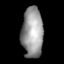
Tissue: lung
Cell type: T cells
Senescence score: 0.222
Nuclear area (px): 1054
Mean DAPI intensity: 152.358